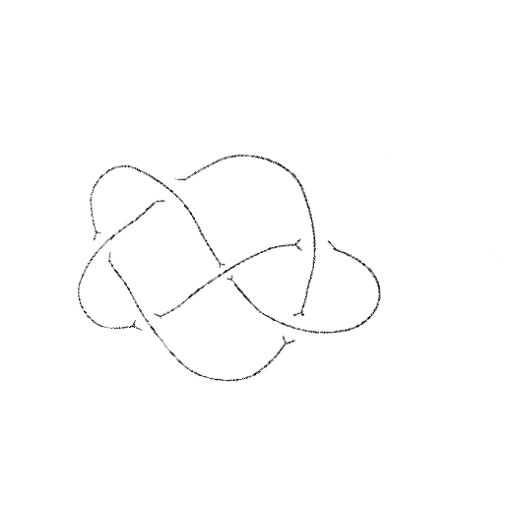
Crossing number: 6